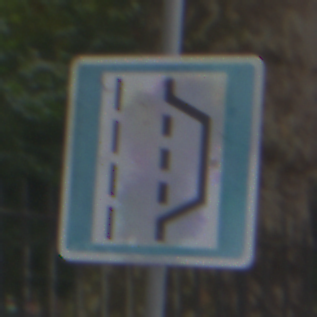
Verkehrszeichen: NothalteUndPannenbucht
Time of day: MorningAfternoon
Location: Outdoor (Urban)
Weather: Overcast
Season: NotSpecified
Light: Natural